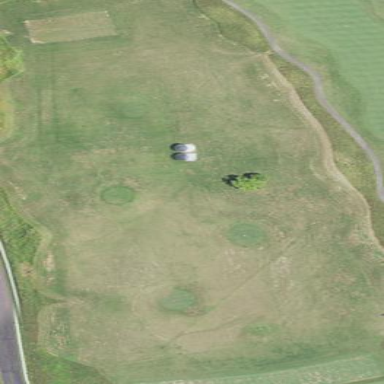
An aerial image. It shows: Grassy area designated for driving range golf.